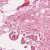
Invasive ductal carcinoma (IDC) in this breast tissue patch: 0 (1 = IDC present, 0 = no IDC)